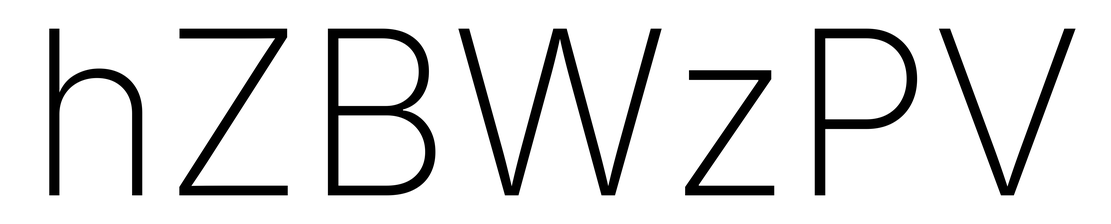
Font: Inter_ExtraLight